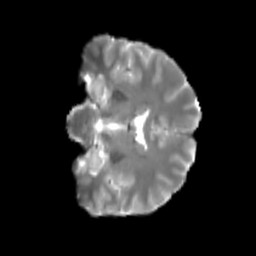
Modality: T2w
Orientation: coronal
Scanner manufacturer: siemens
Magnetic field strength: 3 T
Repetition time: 4 s
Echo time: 0.0594 s